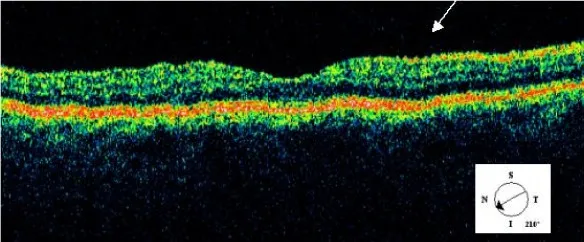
OCT image of macula showing superficial location of opacities in inner retina (arrow).
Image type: ophthalmic_imaging (oct)